Brain MRI, t2w sequence, axial 2D slice.
Patient: age 42, sex F, weight 78 kg, height 1.78 m
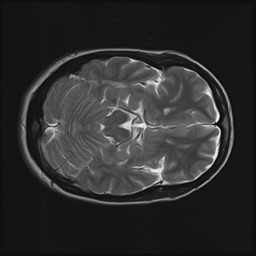